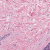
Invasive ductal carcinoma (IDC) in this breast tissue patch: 0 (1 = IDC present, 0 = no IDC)